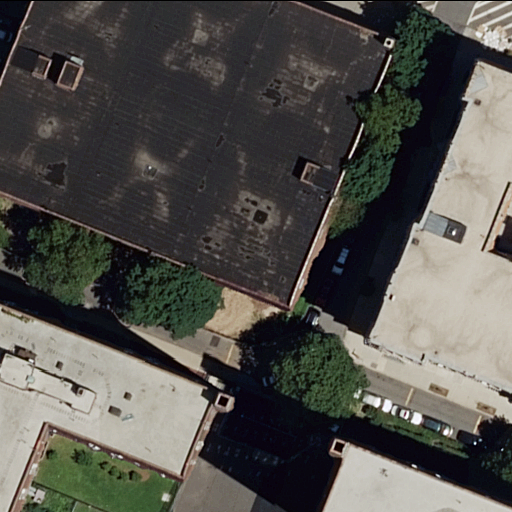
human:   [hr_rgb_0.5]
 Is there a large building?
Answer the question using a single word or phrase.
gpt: yes

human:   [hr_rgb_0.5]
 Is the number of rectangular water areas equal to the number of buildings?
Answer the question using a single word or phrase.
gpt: no

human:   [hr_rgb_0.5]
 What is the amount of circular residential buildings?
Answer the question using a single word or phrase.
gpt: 0

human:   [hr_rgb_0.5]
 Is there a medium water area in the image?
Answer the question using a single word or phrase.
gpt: no

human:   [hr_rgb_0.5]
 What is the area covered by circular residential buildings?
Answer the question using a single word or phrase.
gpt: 0m2

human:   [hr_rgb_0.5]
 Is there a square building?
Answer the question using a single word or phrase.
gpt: no

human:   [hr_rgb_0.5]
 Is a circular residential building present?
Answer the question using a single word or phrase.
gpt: no

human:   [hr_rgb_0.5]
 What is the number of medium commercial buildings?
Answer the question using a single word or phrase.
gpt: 0

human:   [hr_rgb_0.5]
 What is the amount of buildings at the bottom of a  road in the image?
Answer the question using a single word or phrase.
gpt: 2

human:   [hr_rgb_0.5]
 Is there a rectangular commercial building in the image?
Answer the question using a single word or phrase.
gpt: no

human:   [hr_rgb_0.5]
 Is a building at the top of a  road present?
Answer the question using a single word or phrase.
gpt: yes

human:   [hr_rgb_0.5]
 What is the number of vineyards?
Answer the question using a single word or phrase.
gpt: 0

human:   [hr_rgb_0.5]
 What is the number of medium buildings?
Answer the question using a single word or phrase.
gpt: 0

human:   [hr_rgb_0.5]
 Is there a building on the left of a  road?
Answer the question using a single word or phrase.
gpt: yes

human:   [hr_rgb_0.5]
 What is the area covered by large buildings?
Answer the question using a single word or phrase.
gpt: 8999m2

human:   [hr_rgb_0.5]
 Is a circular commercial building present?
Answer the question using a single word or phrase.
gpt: no

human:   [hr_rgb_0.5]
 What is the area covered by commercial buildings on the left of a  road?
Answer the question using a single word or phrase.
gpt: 0m2

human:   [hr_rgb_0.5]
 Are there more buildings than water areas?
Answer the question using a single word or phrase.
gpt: yes

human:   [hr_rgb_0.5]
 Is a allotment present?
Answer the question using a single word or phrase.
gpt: no

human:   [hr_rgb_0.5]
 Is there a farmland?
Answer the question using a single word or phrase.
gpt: no

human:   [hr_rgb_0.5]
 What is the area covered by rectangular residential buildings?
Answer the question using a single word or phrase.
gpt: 3552m2

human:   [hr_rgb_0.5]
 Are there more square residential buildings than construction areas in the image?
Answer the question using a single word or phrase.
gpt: no

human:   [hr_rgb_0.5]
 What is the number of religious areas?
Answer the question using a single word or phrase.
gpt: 0

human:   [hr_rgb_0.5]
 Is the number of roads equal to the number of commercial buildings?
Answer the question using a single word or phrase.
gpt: no

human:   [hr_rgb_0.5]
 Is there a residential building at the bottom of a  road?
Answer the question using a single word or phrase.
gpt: yes

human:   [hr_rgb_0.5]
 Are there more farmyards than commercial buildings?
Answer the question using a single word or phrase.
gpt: no

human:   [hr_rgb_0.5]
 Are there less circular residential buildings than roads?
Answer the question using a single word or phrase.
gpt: yes

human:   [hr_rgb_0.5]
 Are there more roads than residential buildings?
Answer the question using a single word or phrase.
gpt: yes

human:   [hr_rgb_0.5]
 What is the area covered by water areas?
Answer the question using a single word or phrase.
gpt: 0m2

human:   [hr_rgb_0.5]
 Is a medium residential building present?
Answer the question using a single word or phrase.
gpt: no

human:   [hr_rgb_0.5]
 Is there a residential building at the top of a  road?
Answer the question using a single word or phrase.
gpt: yes

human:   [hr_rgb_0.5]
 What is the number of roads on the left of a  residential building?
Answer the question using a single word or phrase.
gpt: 3

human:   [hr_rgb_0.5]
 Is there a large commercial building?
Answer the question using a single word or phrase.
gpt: no

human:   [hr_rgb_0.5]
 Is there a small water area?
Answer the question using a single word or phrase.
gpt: no

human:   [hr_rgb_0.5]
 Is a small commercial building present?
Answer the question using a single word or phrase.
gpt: no

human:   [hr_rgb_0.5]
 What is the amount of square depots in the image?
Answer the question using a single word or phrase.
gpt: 0

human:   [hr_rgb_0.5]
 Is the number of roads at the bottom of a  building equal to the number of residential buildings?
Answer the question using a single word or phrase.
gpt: no